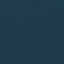
Label: SeaLake